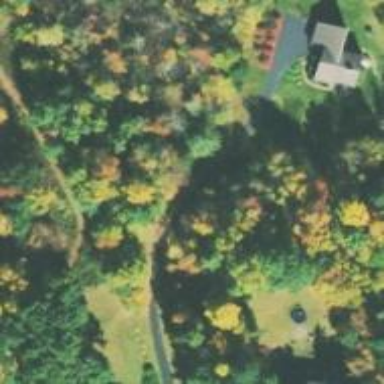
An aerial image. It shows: Driveway.